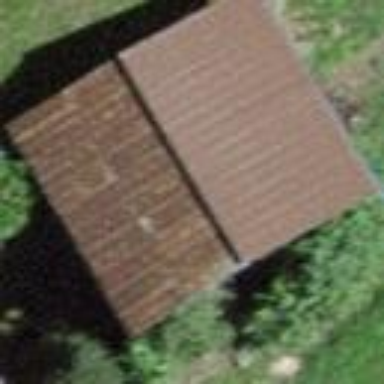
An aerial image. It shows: Barn.